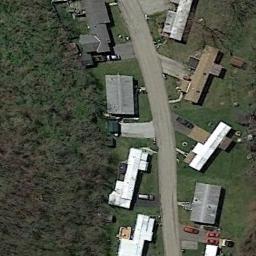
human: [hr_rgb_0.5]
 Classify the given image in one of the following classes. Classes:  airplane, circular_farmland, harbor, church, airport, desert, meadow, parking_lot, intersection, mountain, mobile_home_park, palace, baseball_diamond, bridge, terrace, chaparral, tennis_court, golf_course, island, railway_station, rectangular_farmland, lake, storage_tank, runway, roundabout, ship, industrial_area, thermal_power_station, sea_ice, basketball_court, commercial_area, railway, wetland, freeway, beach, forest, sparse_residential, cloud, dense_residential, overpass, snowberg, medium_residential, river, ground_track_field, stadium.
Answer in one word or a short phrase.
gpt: mobile_home_park